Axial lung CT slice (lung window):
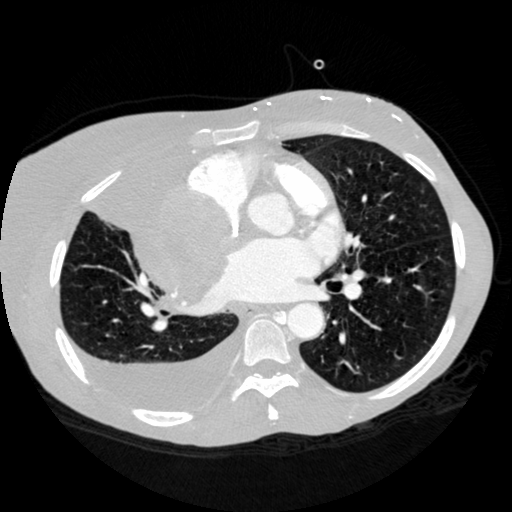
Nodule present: no